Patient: sex M, age 71
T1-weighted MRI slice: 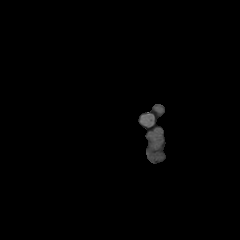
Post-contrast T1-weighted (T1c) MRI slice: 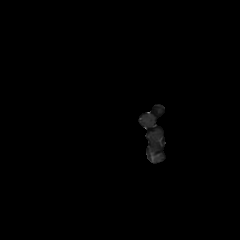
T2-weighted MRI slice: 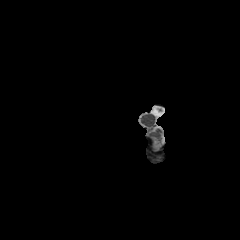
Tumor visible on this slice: no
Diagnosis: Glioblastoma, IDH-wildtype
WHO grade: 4